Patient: sex F, age 31
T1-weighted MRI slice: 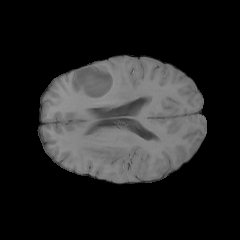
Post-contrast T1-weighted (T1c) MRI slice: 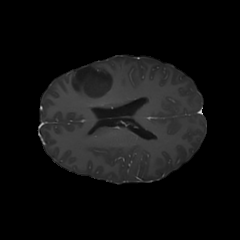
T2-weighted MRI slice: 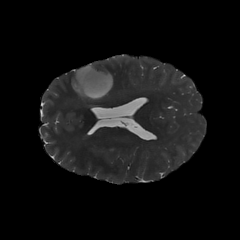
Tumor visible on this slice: yes
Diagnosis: Astrocytoma, IDH-mutant
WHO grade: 2